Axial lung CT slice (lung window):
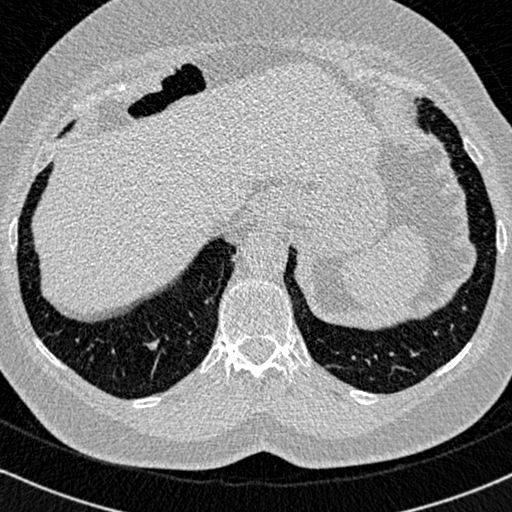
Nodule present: no